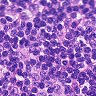
Metastatic tissue present: no